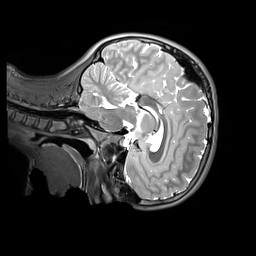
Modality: T2w
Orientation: sagittal
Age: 11
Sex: female
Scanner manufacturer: siemens
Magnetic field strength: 3 T
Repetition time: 3.2 s
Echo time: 0.408 s